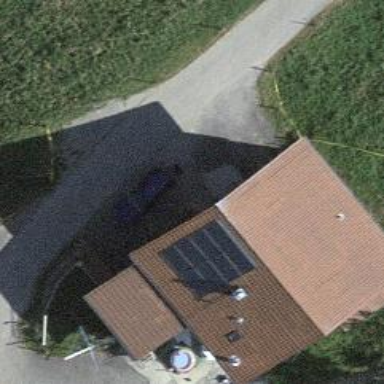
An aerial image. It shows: Solar power generator using photovoltaic method with solar photovoltaic panel types.